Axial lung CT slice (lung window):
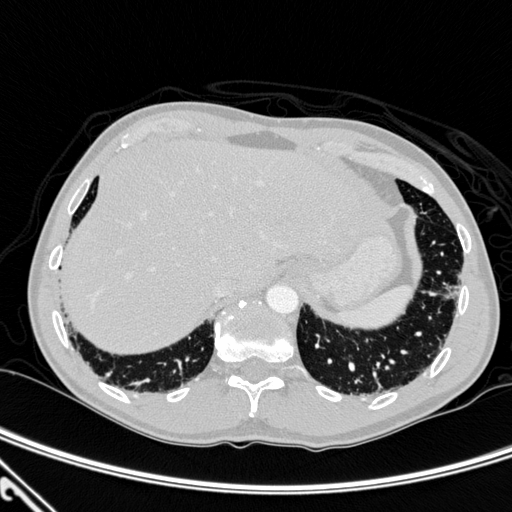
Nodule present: no